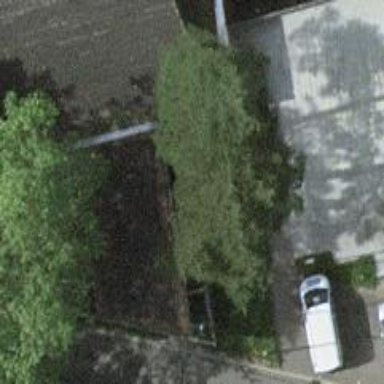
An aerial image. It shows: Evergreen tree with needle-leaved leaves.